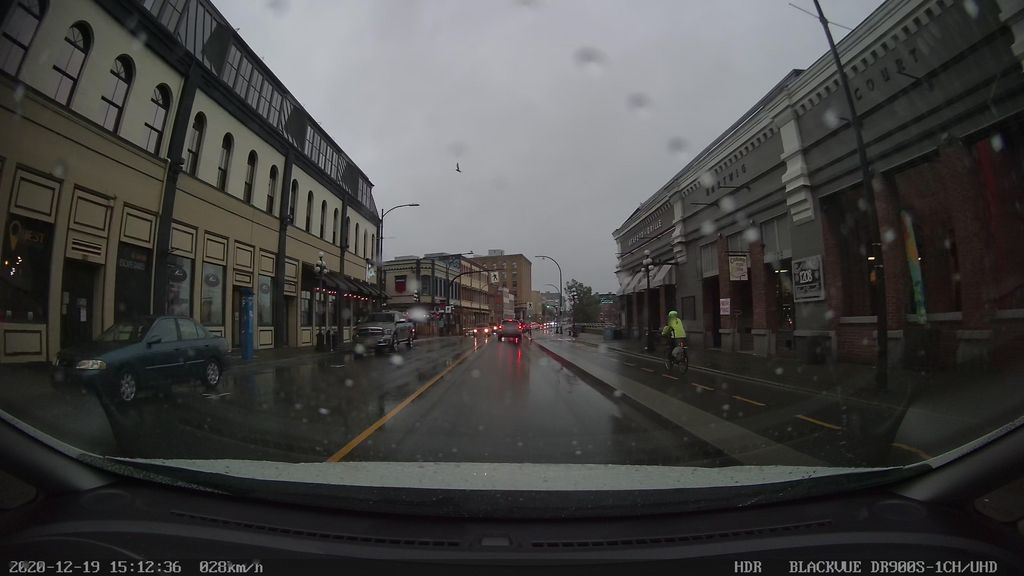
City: victoria